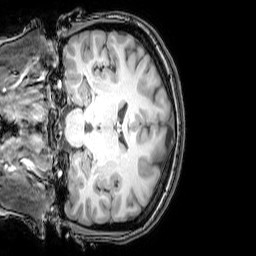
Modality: T1w
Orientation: coronal
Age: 22
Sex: female
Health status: healthy
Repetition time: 0.081 s
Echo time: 0.037 s